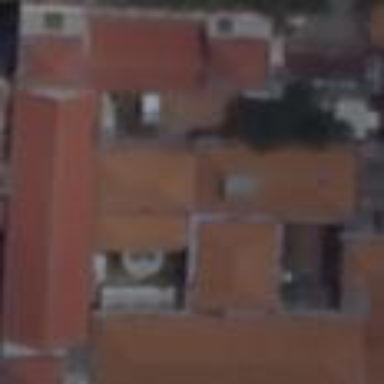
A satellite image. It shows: University building with tile roof.